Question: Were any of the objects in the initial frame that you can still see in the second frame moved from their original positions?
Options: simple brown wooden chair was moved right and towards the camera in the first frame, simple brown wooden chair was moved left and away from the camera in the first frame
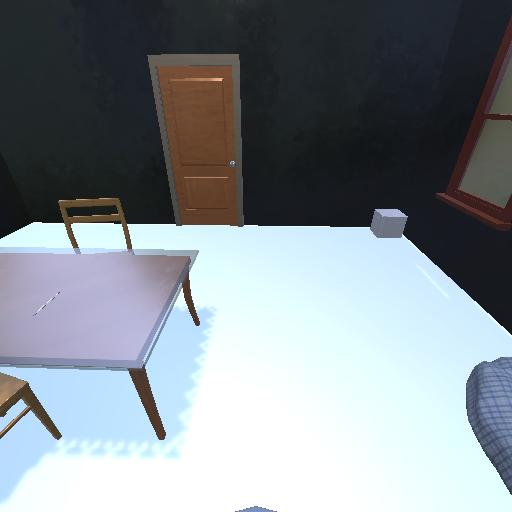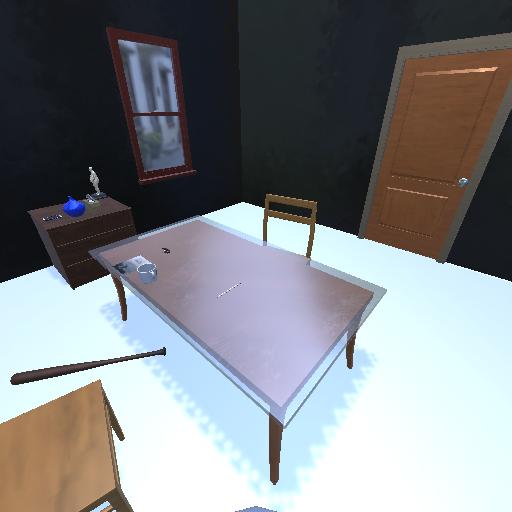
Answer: simple brown wooden chair was moved right and towards the camera in the first frame